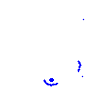
Particle: kaon